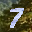
Label: 7